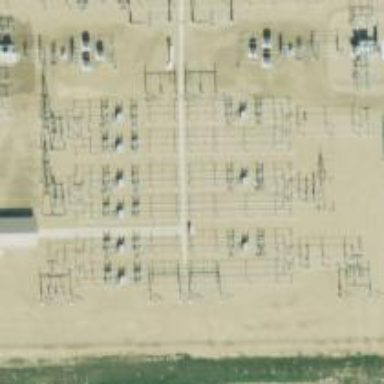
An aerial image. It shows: Switch for power supply.